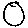
Label: moon